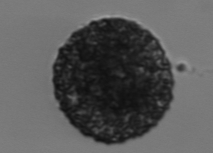
Label: Vicicitus_globosus